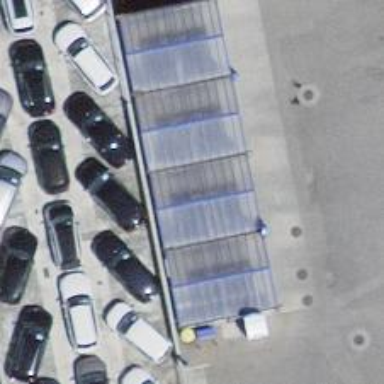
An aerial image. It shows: Car wash facility.